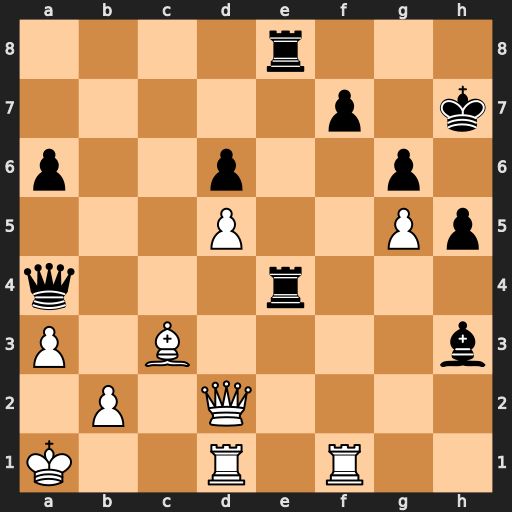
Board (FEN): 4r3/5p1k/p2p2p1/3P2Pp/q3r3/P1B4b/1P1Q4/K2R1R2
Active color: w
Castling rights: -
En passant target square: -
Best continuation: Rxf7+ Kg8 Rg7+